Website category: game
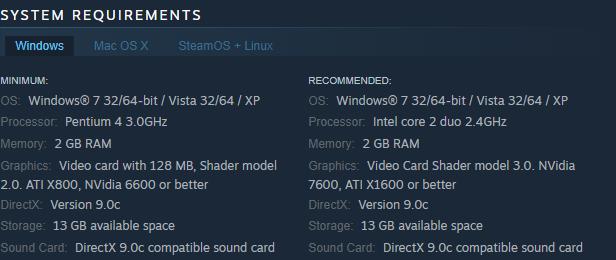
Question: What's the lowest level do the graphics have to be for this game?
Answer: Video card with 128 MB, Shader model 2.0. ATI X800, NVidia 6600 or better

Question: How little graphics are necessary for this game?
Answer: Video card with 128 MB, Shader model 2.0. ATI X800, NVidia 6600 or better

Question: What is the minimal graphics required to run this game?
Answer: Video card with 128 MB, Shader model 2.0. ATI X800, NVidia 6600 or better

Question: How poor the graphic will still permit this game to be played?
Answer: Video card with 128 MB, Shader model 2.0. ATI X800, NVidia 6600 or better

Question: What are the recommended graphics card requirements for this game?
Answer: Video Card Shader model 3.0. NVidia 7600, ATI X1600 or better

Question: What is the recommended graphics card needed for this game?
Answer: Video Card Shader model 3.0. NVidia 7600, ATI X1600 or better

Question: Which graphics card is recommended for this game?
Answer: Video Card Shader model 3.0. NVidia 7600, ATI X1600 or better

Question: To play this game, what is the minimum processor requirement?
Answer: Pentium 4 3.0GHz

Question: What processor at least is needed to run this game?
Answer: Pentium 4 3.0GHz

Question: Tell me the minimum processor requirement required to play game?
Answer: Pentium 4 3.0GHz

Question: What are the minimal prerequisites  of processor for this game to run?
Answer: Pentium 4 3.0GHz

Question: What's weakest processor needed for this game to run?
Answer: Pentium 4 3.0GHz

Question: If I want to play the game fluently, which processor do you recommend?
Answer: Intel core 2 duo 2.4GHz

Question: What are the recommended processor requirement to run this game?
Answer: Intel core 2 duo 2.4GHz

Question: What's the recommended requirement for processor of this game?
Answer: Intel core 2 duo 2.4GHz

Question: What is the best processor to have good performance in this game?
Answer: Intel core 2 duo 2.4GHz

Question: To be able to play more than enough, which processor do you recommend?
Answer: Intel core 2 duo 2.4GHz